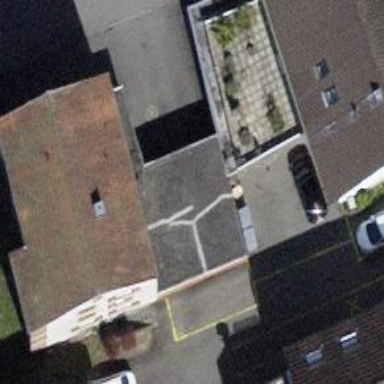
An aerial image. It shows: Building with tiled roof.